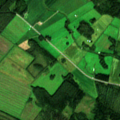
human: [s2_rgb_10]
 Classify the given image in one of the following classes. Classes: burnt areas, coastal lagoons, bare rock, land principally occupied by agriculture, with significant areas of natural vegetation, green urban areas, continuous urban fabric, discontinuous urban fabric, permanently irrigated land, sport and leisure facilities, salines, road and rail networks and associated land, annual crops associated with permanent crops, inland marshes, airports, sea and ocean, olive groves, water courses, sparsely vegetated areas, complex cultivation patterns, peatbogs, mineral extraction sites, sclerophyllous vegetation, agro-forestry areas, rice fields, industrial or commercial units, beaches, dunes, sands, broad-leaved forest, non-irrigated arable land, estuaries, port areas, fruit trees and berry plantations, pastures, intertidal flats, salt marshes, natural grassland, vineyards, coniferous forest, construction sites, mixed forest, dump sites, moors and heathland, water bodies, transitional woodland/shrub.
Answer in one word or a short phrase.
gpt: non-irrigated arable land, land principally occupied by agriculture, with significant areas of natural vegetation, coniferous forest, mixed forest